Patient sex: M
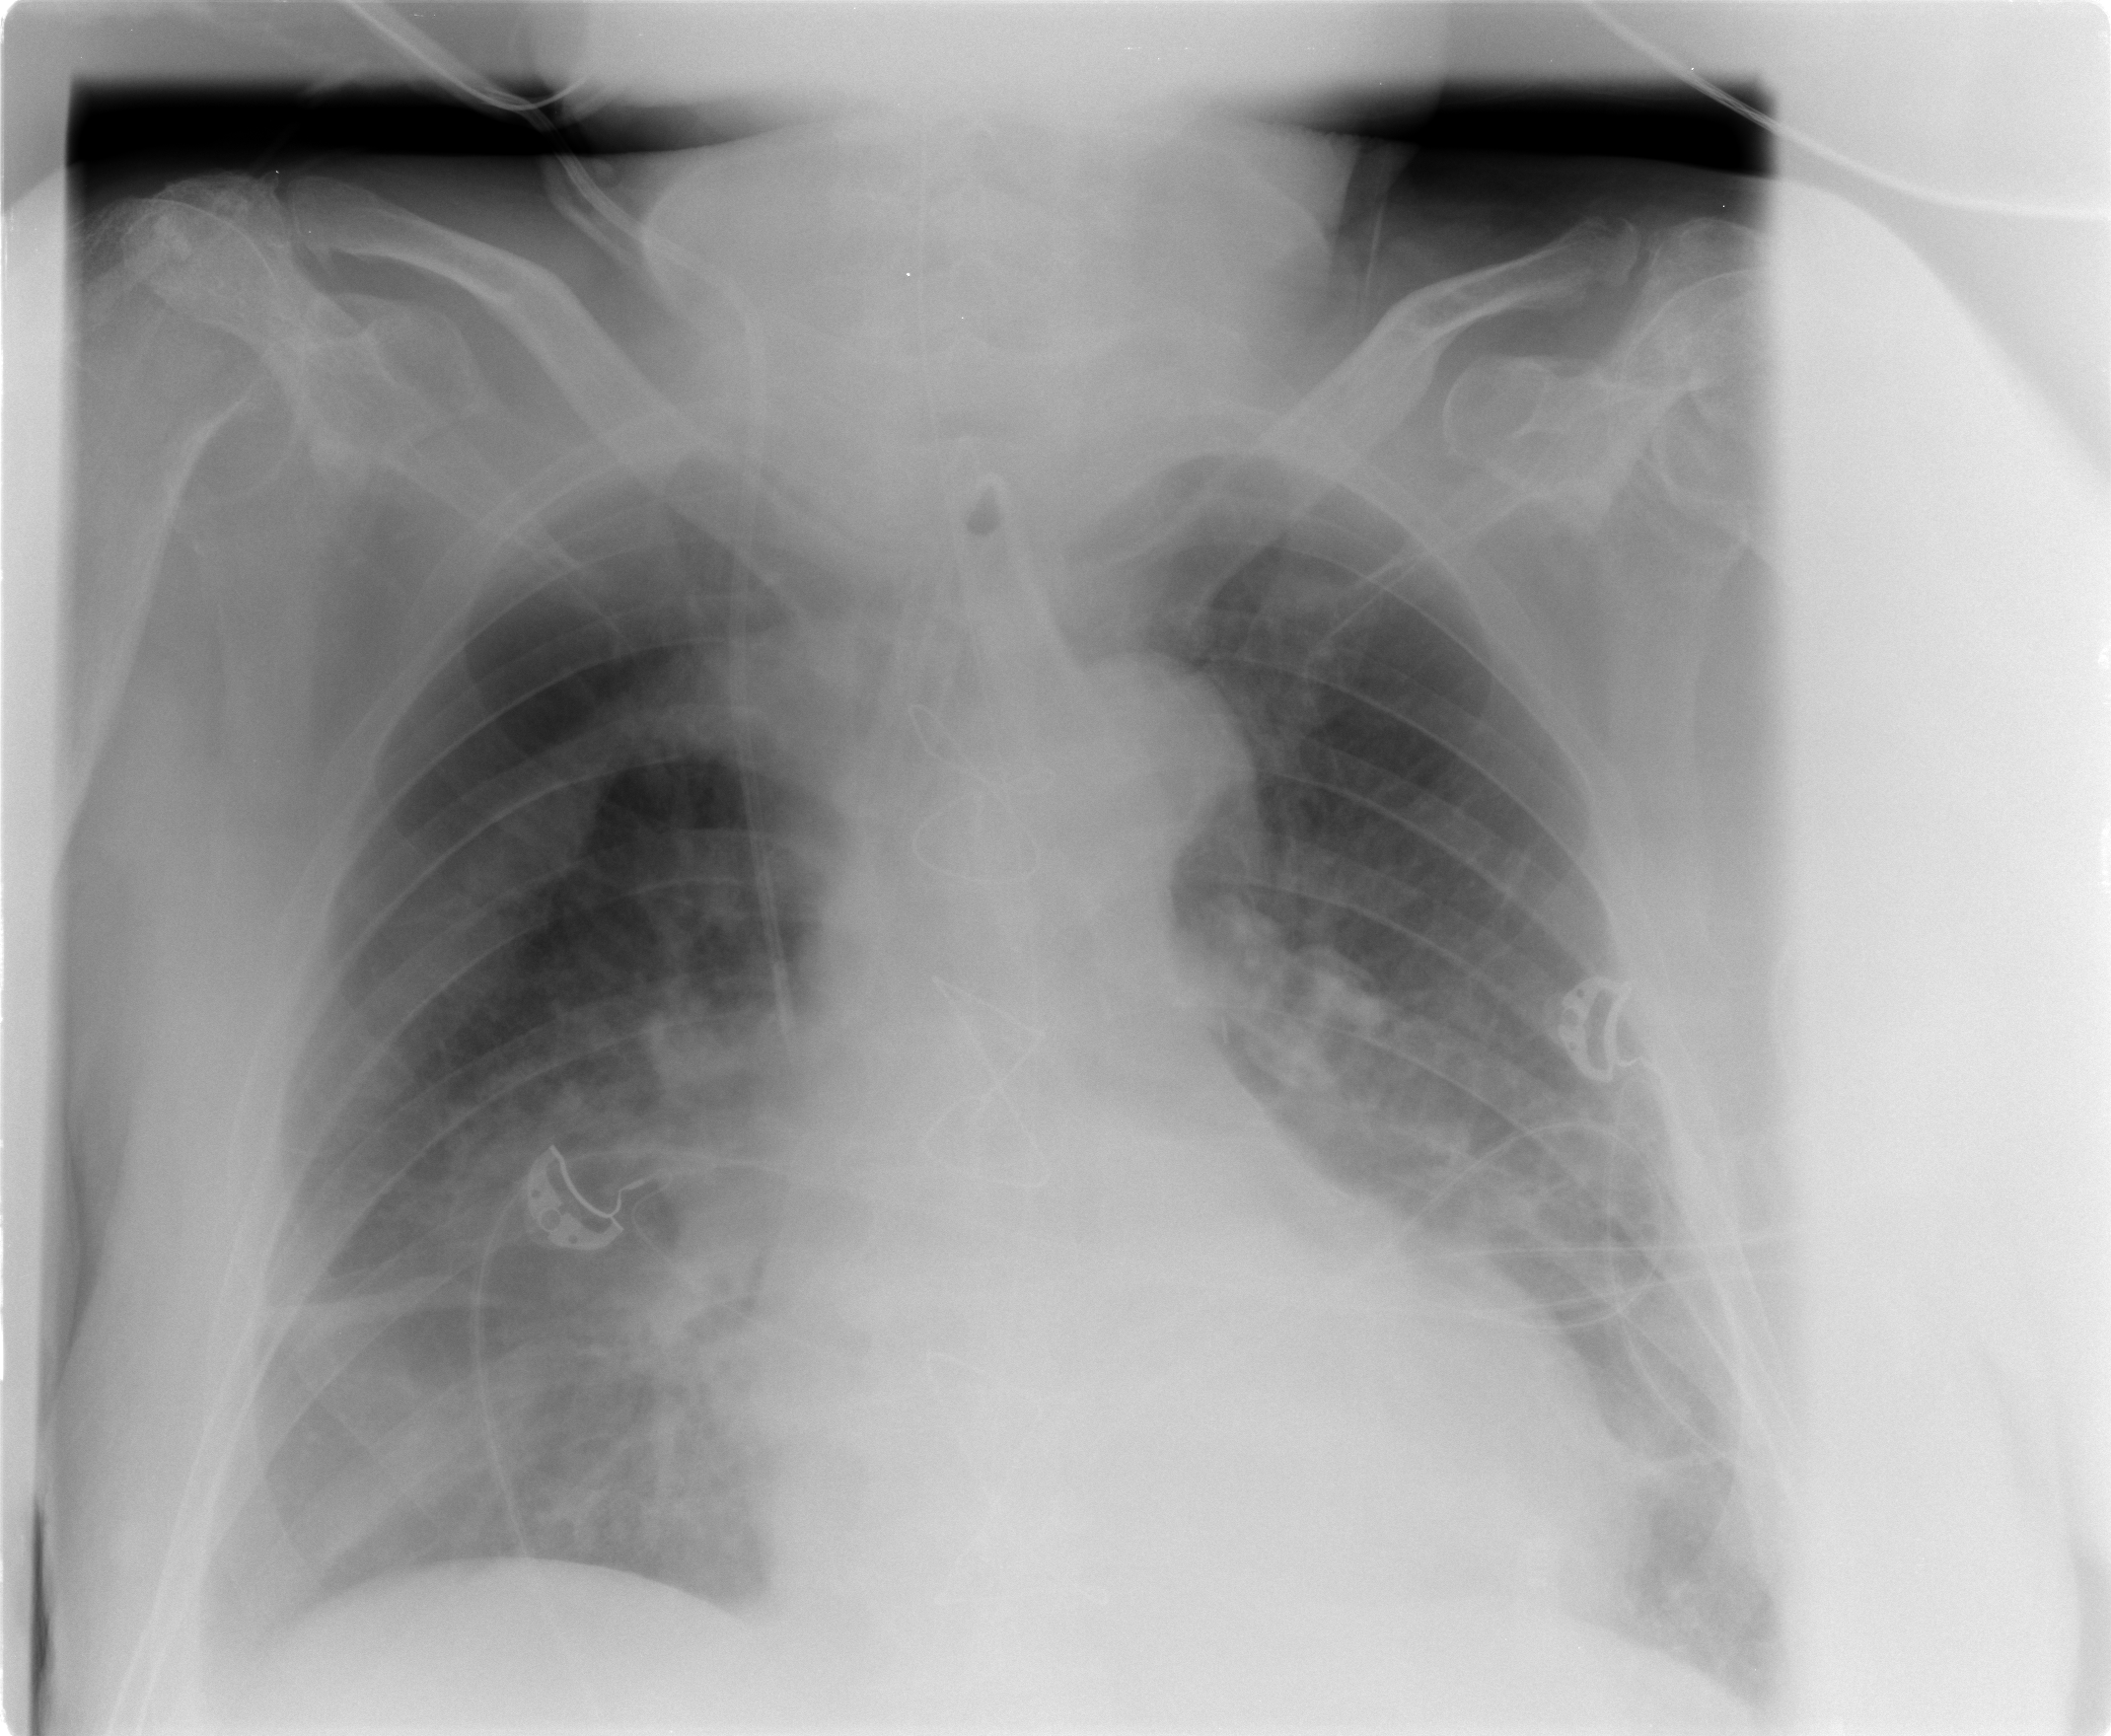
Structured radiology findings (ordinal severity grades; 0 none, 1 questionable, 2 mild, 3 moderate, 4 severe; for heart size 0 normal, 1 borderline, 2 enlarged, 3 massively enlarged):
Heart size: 2
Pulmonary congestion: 2
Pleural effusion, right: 2
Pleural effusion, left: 2
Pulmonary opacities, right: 0
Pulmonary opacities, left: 0
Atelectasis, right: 2
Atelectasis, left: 2